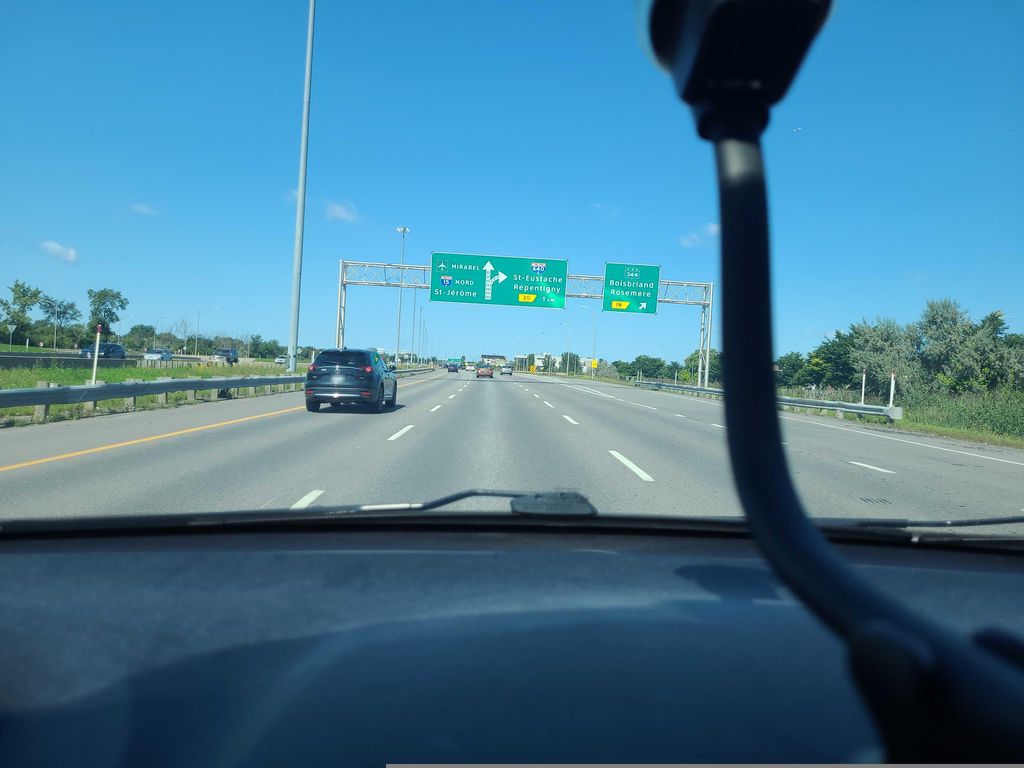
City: montreal